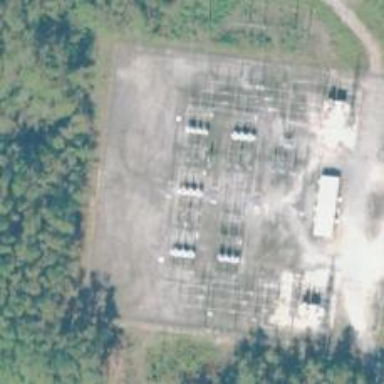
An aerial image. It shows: Switch used for power control.